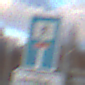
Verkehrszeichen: SackgasseFussgaengerDurchlaessig
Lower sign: HinweisGeaenderteVorfahrtVerkehrsfuehrungVerkehrsregelung3
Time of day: SunriseSunset
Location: Outdoor (Suburban)
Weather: PartlyCloudy
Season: NotSpecified
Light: Natural